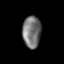
Tissue: lung
Cell type: Epithelial cells
Senescence score: 0.2008
Nuclear area (px): 574
Mean DAPI intensity: 116.462